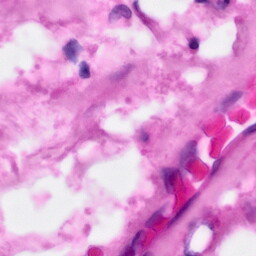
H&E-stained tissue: Pancreatic